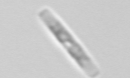
Label: pennate